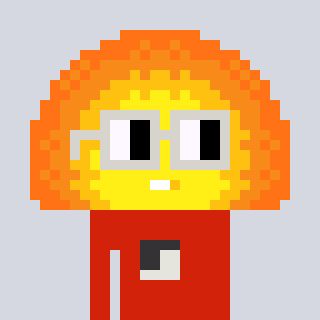
a pixel art character with square light gray glasses, a sunset-shaped head and a red-colored body on a cool background